Question: I am using Fancy tree to populate the tree, for understanding the code is shown
'''
var treeData = [{"title":"image_test","folder":true,"children":[{"title":"images5","folder":true,"children":[{"title":"img_01.png","children":[]},{"title":"img_02.png","children":[]},{"title":"img_03.png","children":[]},{"title":"img_04.png","children":[]},{"title":"img_05.png","children":[]},{"title":"img_06.png","children":[]},{"title":"img_07.png","children":[]}]},{"title":"images4","folder":true,"children":[{"title":"img_01.png","children":[]},{"title":"img_02.png","children":[]},{"title":"img_03.png","children":[]},{"title":"img_04.png","children":[]},{"title":"img_05.png","children":[]},{"title":"img_06.png","children":[]},{"title":"img_07.png","children":[]}]},{"title":"images3","folder":true,"children":[{"title":"img_01.png","children":[]},{"title":"img_02.png","children":[]},{"title":"img_03.png","children":[]},{"title":"img_04.png","children":[]},{"title":"img_05.png","children":[]},{"title":"img_06.png","children":[]},{"title":"img_07.png","children":[]}]},{"title":"images2","folder":true,"children":[{"title":"img_01.png","children":[]},{"title":"img_02.png","children":[]},{"title":"img_03.png","children":[]},{"title":"img_04.png","children":[]},{"title":"img_05.png","children":[]},{"title":"img_06.png","children":[]},{"title":"img_07.png","children":[]}]},{"title":"images1","folder":true,"children":[{"title":"img_01.png","children":[]},{"title":"img_02.png","children":[]},{"title":"img_03.png","children":[]},{"title":"img_04.png","children":[]},{"title":"img_05.png","children":[]},{"title":"img_06.png","children":[]},{"title":"img_07.png","children":[]}]}]}];
$(function(){
$("#tree3").fancytree({
// extensions: ["select"],
checkbox: true,
selectMode: 3,
source: treeData,
select: function(event, data) {
// Get a list of all selected nodes, and convert to a key array:
var selKeys = $.map(data.tree.getSelectedNodes(), function(node){
return node.key;
});
$("#echoSelection3").text(selKeys.join(", "));
// Get a list of all selected TOP nodes
var selRootNodes = data.tree.getSelectedNodes(true);
// ... and convert to a key array:
var selRootKeys = $.map(selRootNodes, function(node){
return node.key;
});
$("#echoSelectionRootKeys3").text(selRootKeys.join(", "));
$("#echoSelectionRoots3").text(selRootNodes.join(", "));
},
dblclick: function(event, data) {
data.node.toggleSelected();
},
keydown: function(event, data) {
if( event.which === 32 ) {
data.node.toggleSelected();
return false;
}
},
// The following options are only required, if we have more than one tree on one page:
// initId: "treeData",
cookieId: "fancytree-Cb3",
idPrefix: "fancytree-Cb3-"
});
});
'''
The div used is tree3.
'''
<div id="tree3"></div>
<div>Selected keys: <span id="echoSelection3">-</span></div>
<div>Selected root keys: <span id="echoSelectionRootKeys3">-</span></div>
<div>Selected root nodes: <span id="echoSelectionRoots3">-</span></div></div>
'''
Now i want that whenever the user checks the childnode the name of the parent node until the root node is also shown for this i have used
'''
var selRootNodes = data.tree.getSelectedNodes(true);
'''
but was not able to get the result in echoselection as childnode and then until root node
Actually I want to send the selection to the server so that they are saved since they are file paths.
Since I am using population of tree first time so kindly bear with me. If there is any other good option kindly provide.
P.S; I want to send the tree path to server in the form of directory address /abc/acv/ac/xyz.png

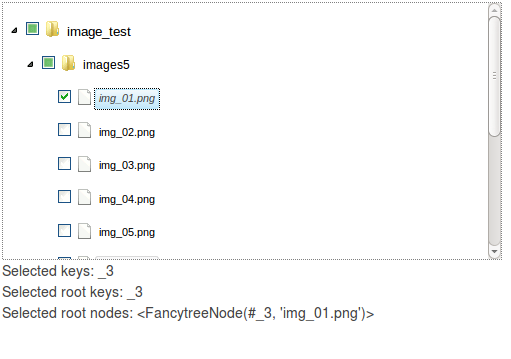
Answer: After searching and looking deep into the code i found the solution :
'''
$(function(){
var tree3 = $("#tree3").fancytree({
checkbox: true,
selectMode: 3,
source: $.ajax({
url: "/getlist",
dataType: "json"
}),
select: function(event, data) {
// Get a list of all selected nodes, and convert to a key array:
var selKeys =
$.map(data.tree.getSelectedNodes(), function(node) {
if(node.key != 0){
return node.key;
}
});
var rootstructures =
$.map(selKeys, function(item){
var tempnode = data.tree.getNodeByKey(item);
var tempstructure = [];
tempstructure.push(data.tree.getNodeByKey(item).title);
while(tempnode.getParent().getParent()){
tempstructure.push(tempnode.getParent().title);
tempnode = tempnode.getParent();
}
tempstructure.reverse();
return tempstructure.join('/');
});
// WRITE DEBUG OUTPUT TO DIVS
$("#echoSelectionRoots4").text(rootstructures);
$("#echoSelection3").text(selKeys.join(", "));
// Get a list of all selected TOP nodes
var selRootNodes = data.tree.getSelectedNodes(true);
// ... and convert to a key array:
var selRootKeys = $.map(selRootNodes, function(node){
return node.key;
});
$("#echoSelectionRootKeys3").text(selRootKeys.join(", "));
$("#echoSelectionRoots3").text(selRootNodes.join(", "));
// -----------------
},
});
});
'''
This implementation works and now on selection the path till root node is populated on the echoSelectionRoots4 object.
: '/image_test/image5/img_01.png, /image_test/image5/img_02.png etc'